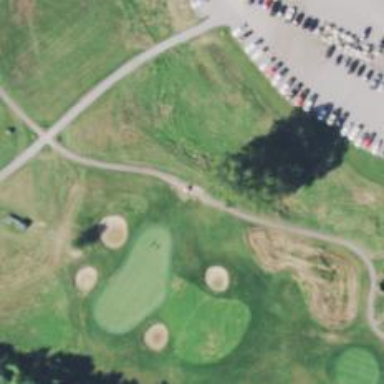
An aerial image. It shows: Pathway for golfing.